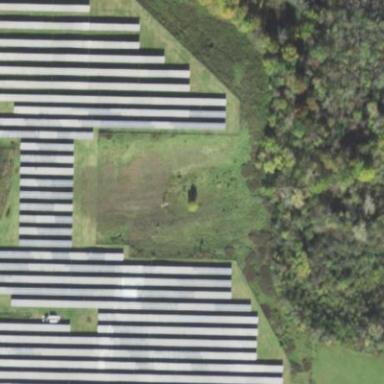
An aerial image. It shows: Solar power plant with photovoltaic technology generating electricity.